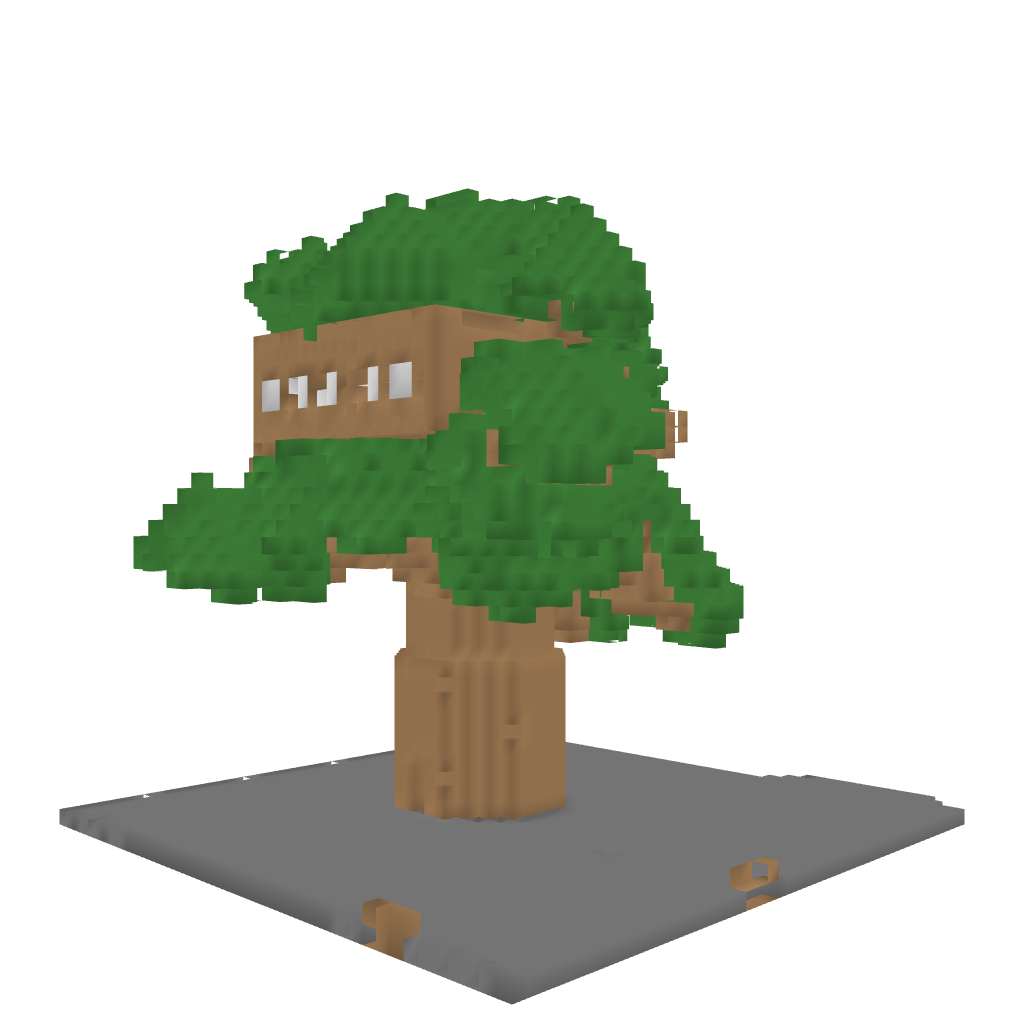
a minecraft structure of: Tree House v1 high quality